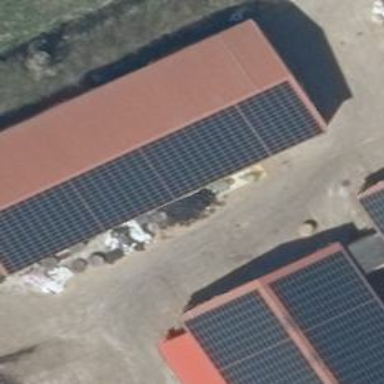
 consisting of solar photovoltaic panels."